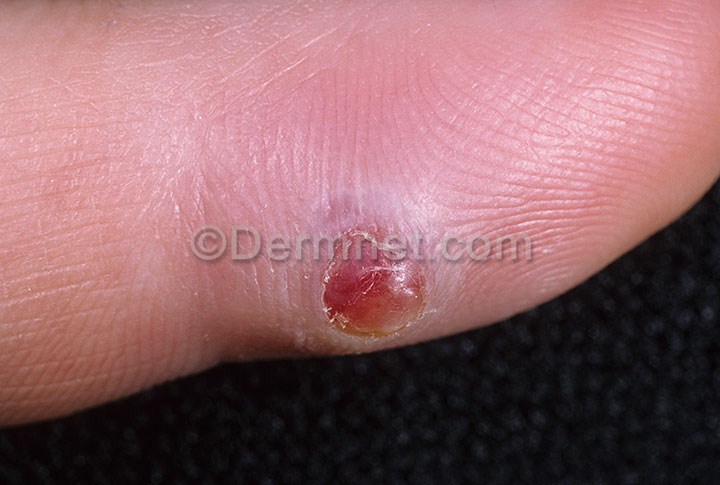
Disease: Vascular Tumors